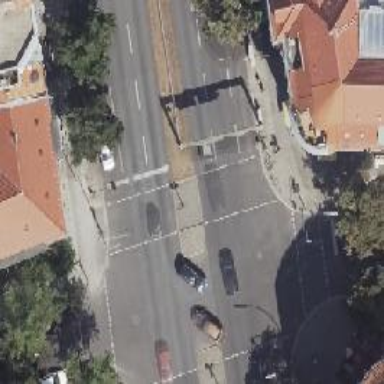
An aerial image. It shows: Crossing with traffic signals.